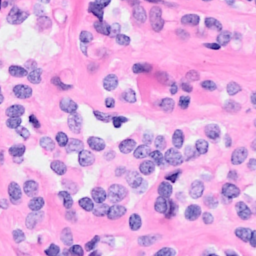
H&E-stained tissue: Breast